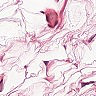
Metastatic tissue present: no